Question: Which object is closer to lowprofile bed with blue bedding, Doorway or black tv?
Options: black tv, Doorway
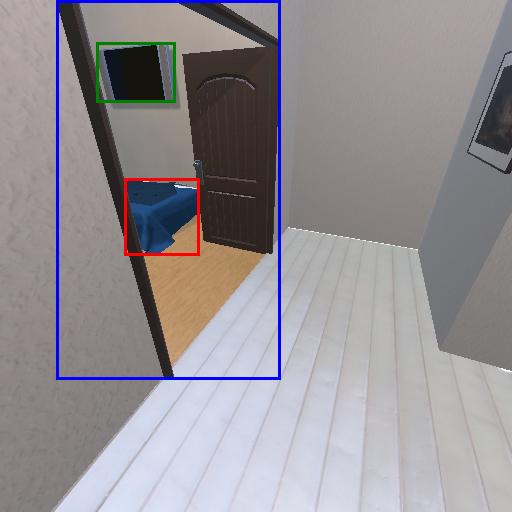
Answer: black tv